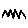
Label: zigzag